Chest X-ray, PA view. Patient: 64 years old, sex F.
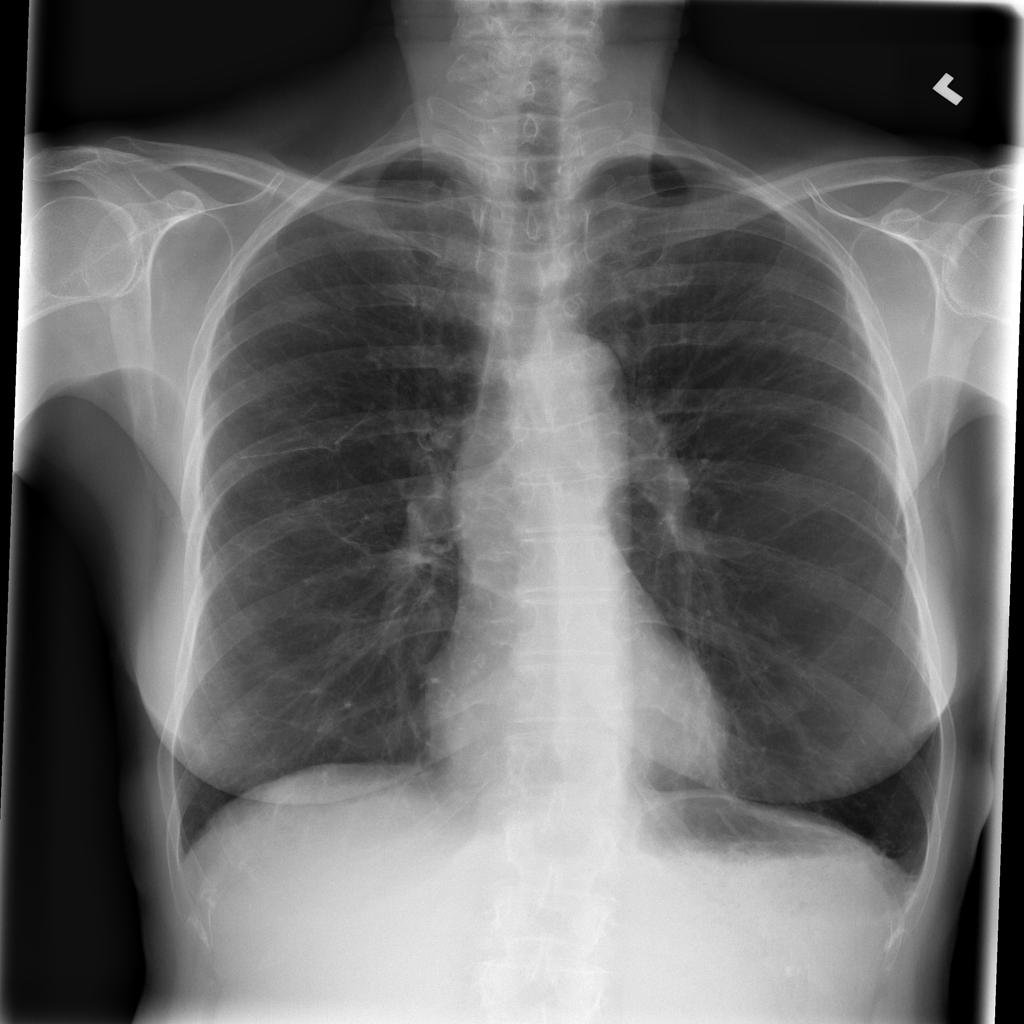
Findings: Pneumothorax